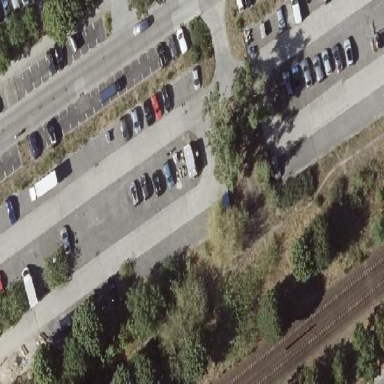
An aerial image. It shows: Street-side parking with asphalt surface. It is designated for residential use.